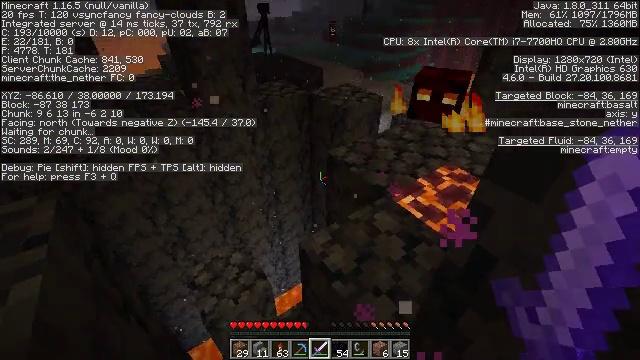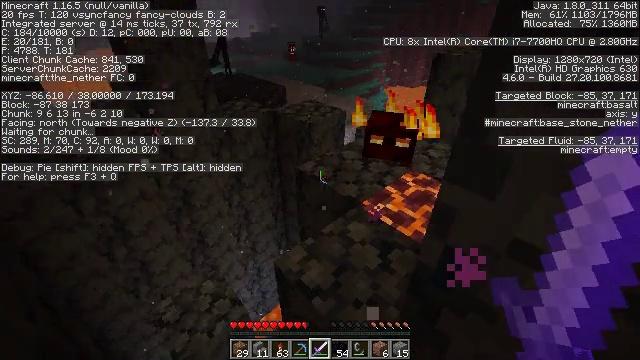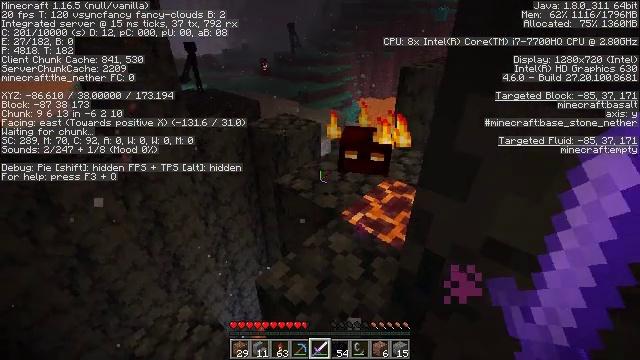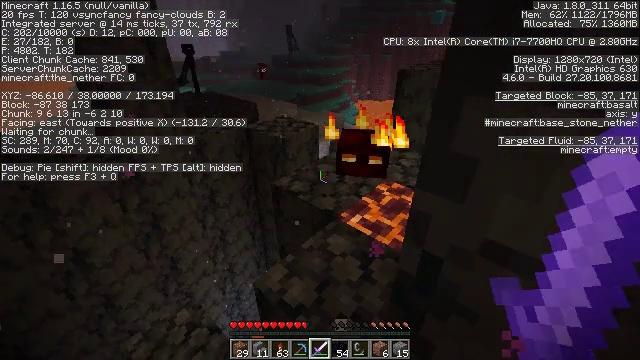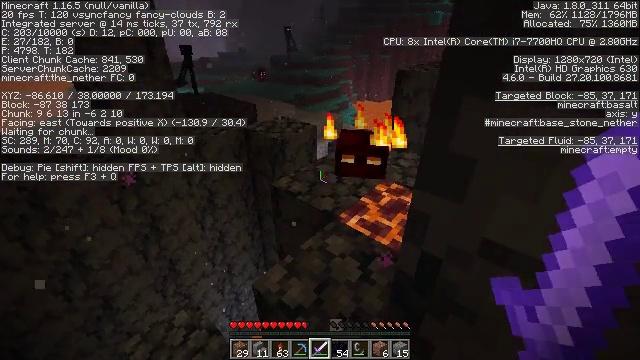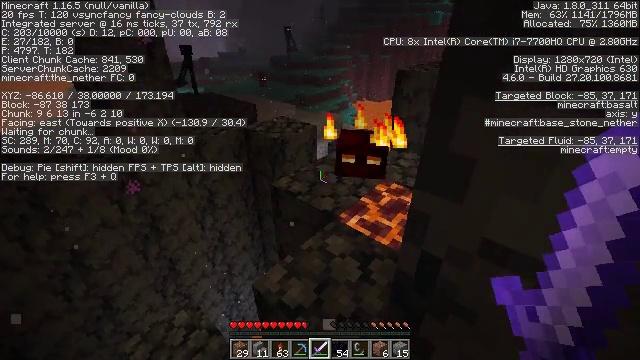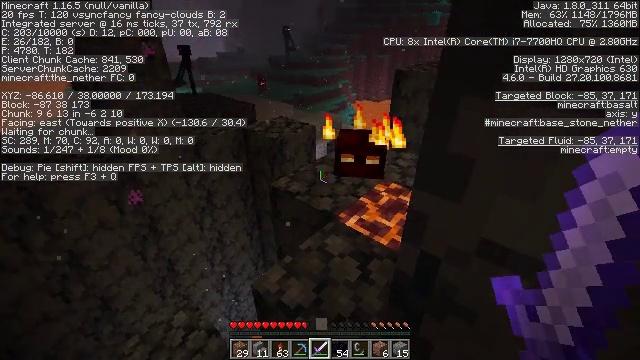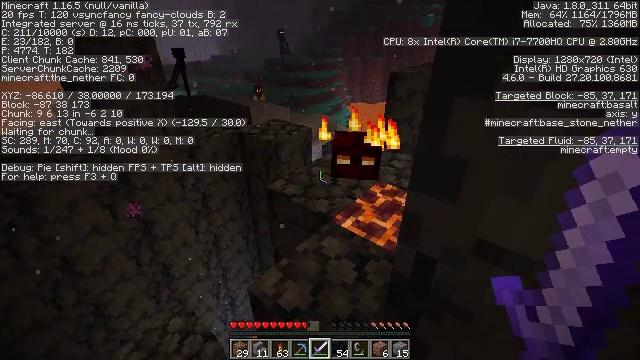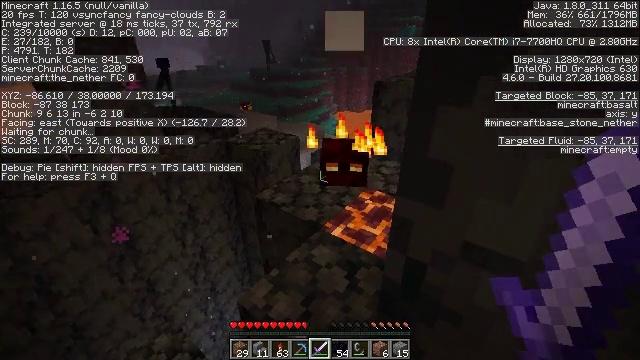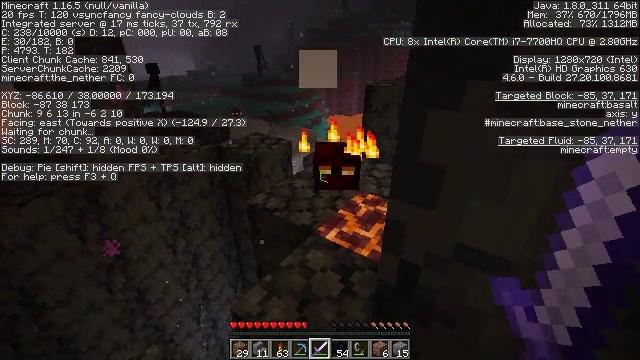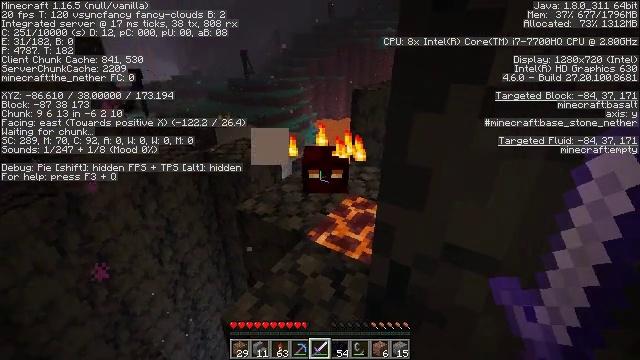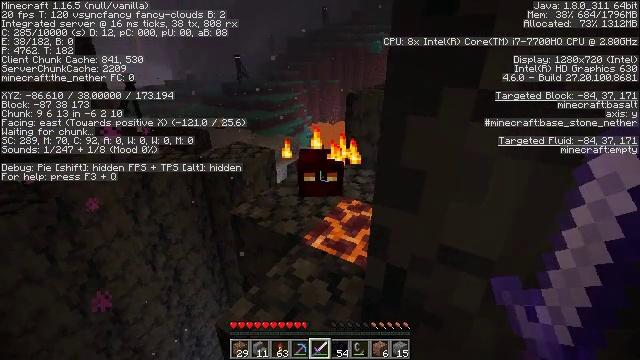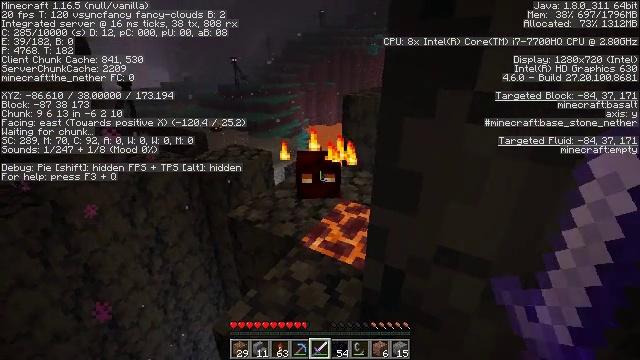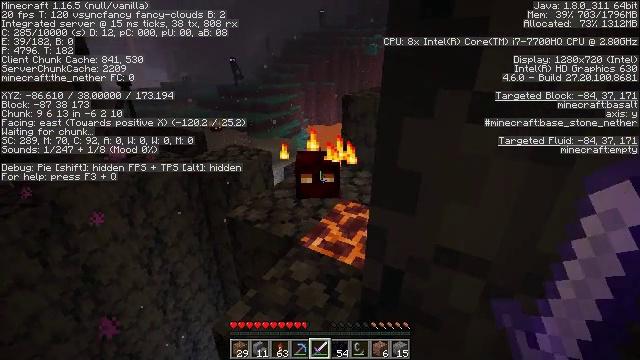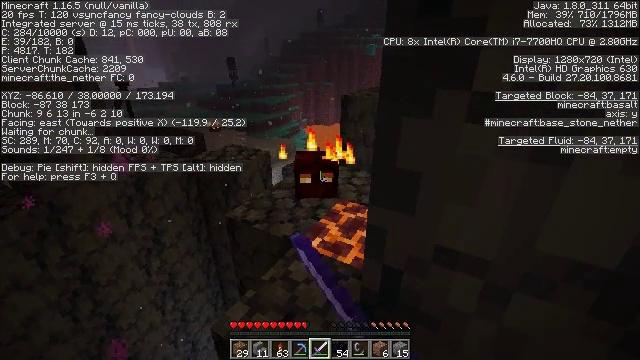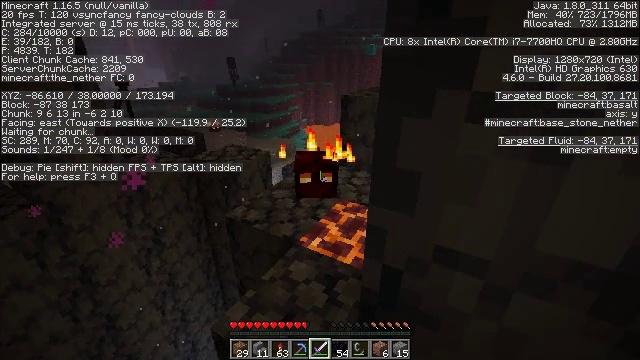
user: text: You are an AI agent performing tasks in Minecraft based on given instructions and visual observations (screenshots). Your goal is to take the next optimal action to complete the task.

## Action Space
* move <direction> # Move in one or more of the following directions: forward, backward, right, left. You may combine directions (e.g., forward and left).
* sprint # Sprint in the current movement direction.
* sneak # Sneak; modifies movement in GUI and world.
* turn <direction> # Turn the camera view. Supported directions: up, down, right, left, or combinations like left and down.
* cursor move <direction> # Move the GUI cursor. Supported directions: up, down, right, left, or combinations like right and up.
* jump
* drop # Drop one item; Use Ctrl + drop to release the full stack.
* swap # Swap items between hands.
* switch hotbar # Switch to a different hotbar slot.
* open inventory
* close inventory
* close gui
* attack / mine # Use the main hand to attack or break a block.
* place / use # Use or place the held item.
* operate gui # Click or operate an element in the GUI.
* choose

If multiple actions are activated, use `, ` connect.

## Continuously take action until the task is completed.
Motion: motion action
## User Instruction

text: Defeat a magma cube.
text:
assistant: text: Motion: turn right and up
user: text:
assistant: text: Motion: turn right and up
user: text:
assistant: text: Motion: no_op
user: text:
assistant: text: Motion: no_op
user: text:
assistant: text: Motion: no_op
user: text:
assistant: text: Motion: no_op
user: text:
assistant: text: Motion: turn right
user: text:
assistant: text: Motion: turn right and up
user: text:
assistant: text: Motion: turn right
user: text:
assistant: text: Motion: turn right
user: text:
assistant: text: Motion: turn right
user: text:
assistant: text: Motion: no_op
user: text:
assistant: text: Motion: attack / mine
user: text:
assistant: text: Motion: attack / mine
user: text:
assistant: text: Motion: attack / mine
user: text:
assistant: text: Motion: attack / mine
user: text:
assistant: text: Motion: no_op
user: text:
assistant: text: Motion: no_op
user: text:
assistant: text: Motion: no_op
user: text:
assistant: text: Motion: no_op
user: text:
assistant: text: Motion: no_op
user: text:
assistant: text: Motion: no_op
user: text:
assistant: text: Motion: no_op
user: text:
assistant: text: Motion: no_op
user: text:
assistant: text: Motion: no_op
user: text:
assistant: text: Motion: no_op
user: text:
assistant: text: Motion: attack / mine
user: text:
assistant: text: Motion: attack / mine
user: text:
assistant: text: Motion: attack / mine
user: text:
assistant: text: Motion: attack / mine